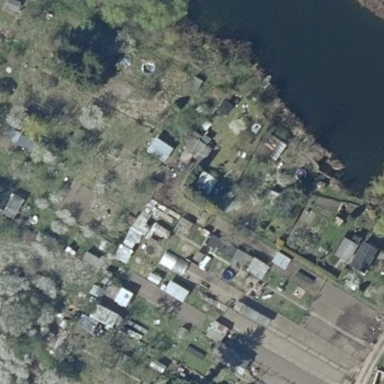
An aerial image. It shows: Allotments area.